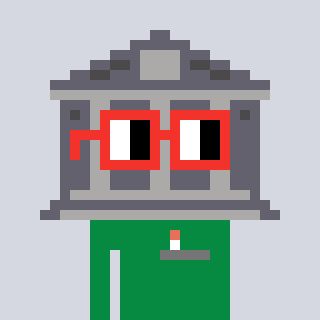
a pixel art character with square red glasses, a bank-shaped head and a green-colored body on a cool background